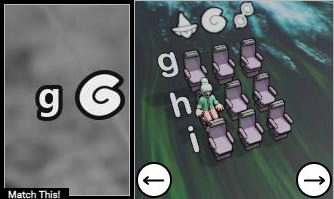
Task: seats
Answer: no